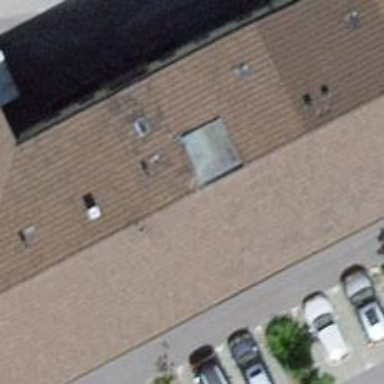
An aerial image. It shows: Veterinary facility.